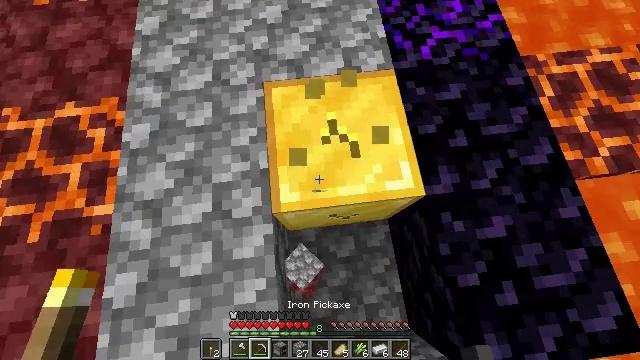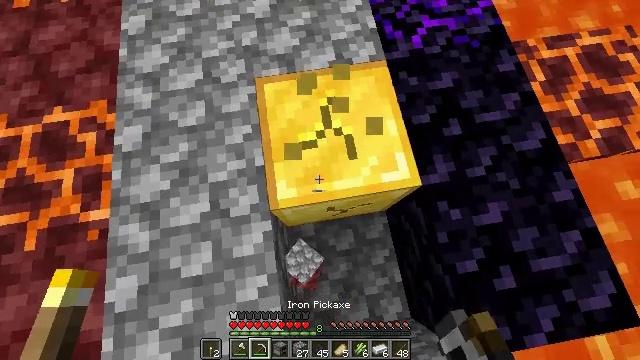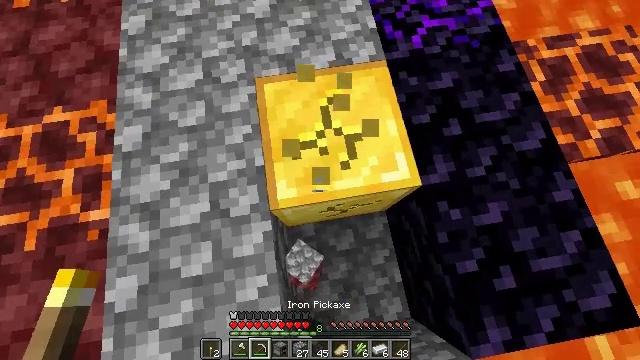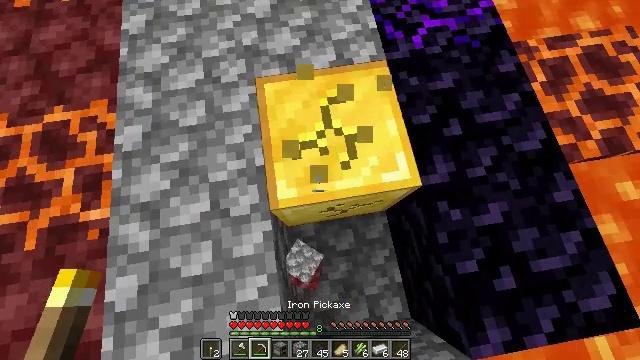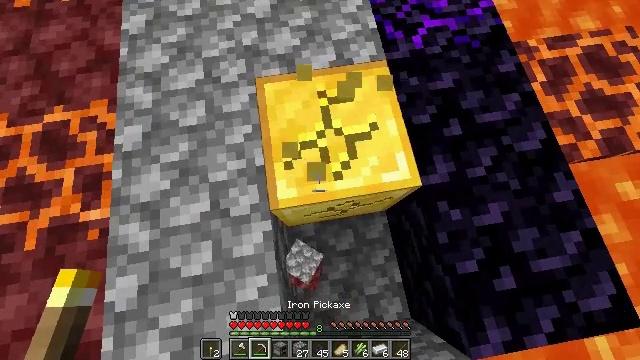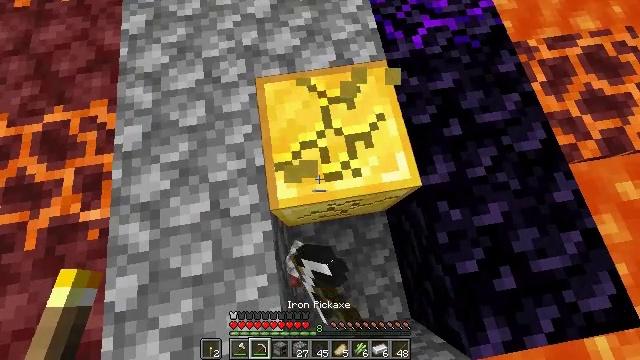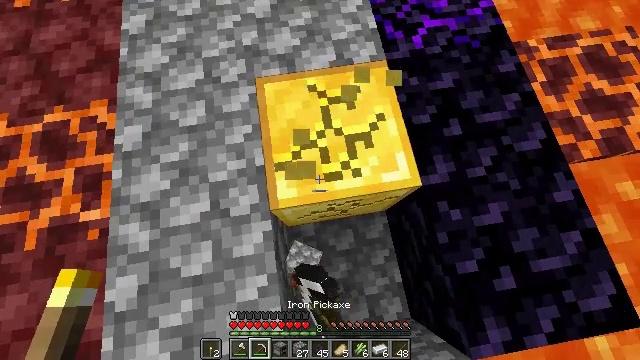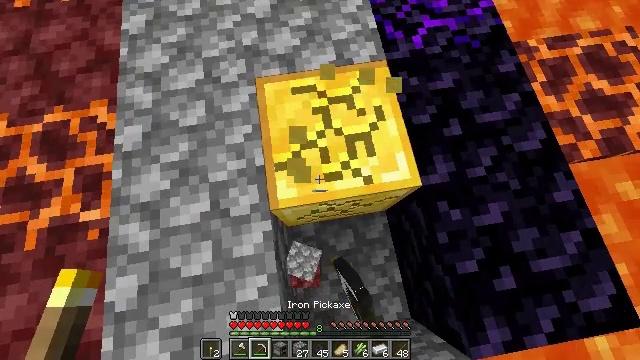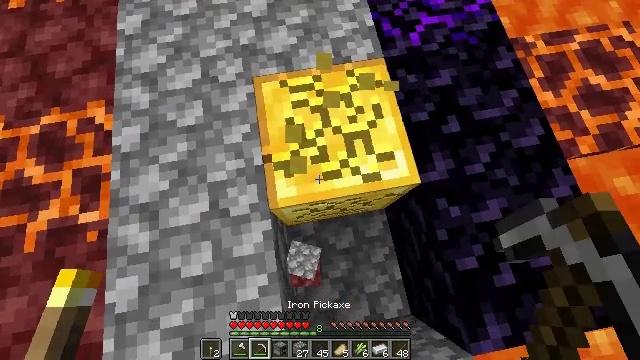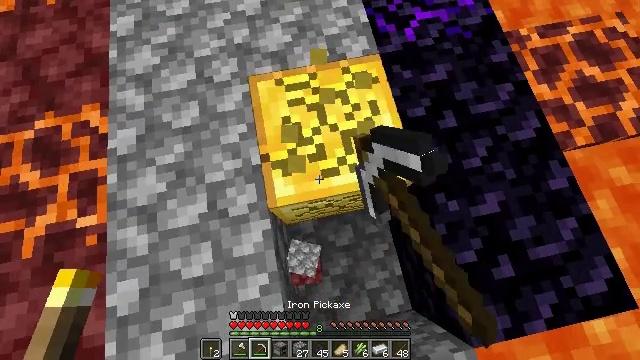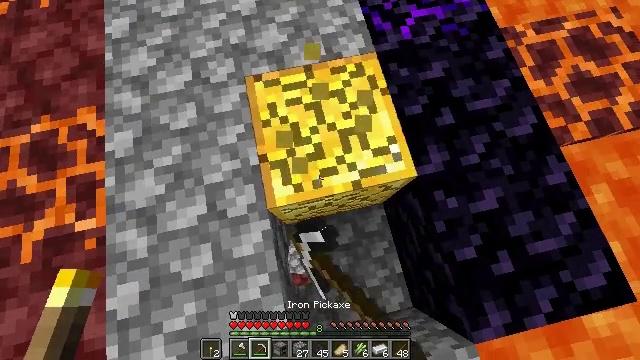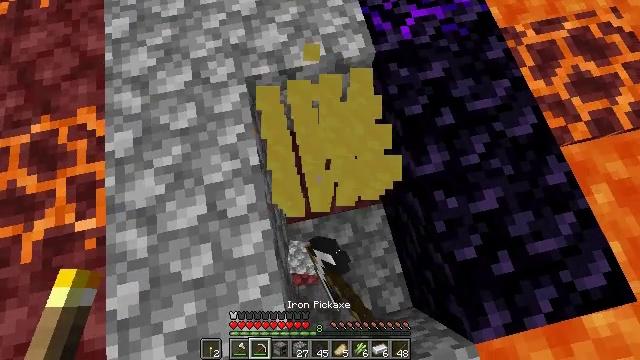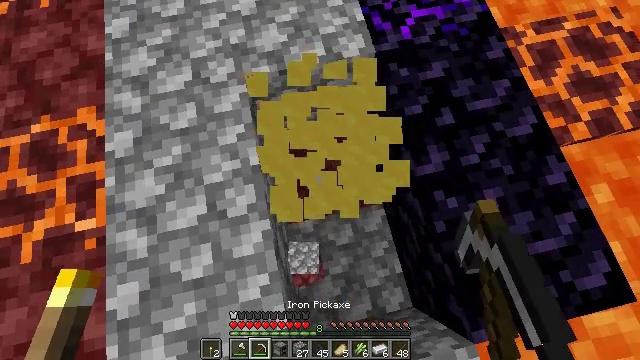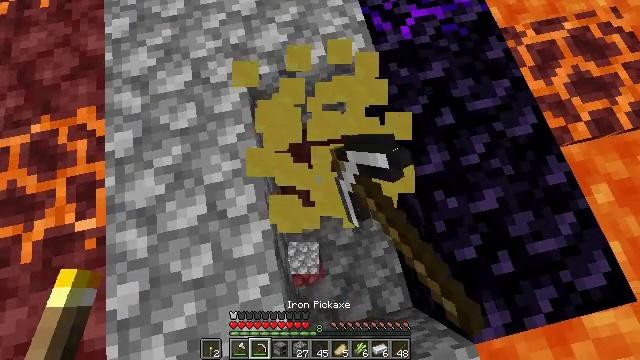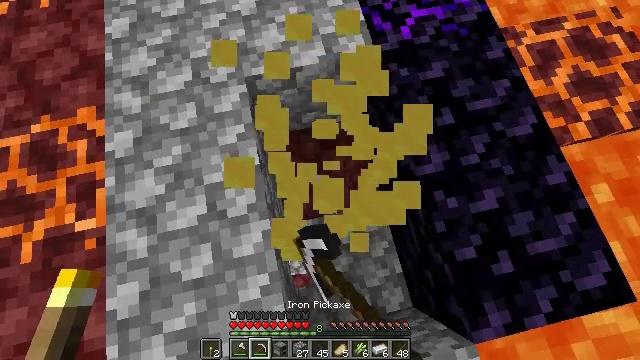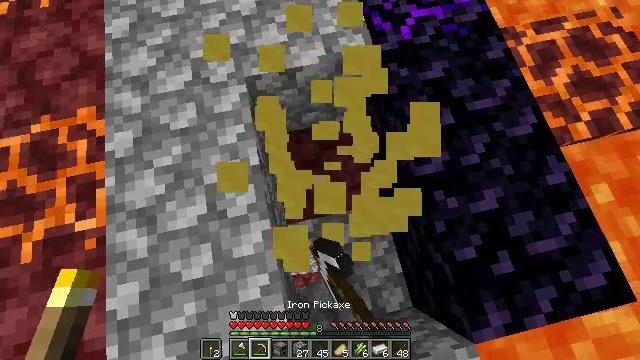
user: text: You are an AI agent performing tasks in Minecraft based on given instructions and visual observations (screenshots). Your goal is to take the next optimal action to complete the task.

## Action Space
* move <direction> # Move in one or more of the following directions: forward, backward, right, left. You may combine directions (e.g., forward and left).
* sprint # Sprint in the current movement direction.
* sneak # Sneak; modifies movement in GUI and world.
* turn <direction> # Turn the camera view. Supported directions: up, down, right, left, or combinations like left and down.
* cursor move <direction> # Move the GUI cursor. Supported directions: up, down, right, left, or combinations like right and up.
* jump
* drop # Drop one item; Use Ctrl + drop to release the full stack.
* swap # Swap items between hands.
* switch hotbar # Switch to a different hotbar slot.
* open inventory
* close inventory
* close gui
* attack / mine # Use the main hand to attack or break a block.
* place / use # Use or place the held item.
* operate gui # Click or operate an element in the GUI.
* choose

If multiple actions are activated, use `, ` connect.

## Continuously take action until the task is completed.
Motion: motion action
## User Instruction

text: Retrieve the valuable gold block.
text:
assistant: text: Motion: turn right and down, attack / mine
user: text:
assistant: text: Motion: attack / mine
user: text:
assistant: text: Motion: attack / mine
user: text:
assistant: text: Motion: attack / mine
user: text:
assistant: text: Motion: attack / mine
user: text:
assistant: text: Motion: attack / mine
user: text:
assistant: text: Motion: attack / mine
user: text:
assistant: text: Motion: attack / mine
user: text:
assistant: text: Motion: turn right, attack / mine
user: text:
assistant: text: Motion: turn right, attack / mine
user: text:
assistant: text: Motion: attack / mine
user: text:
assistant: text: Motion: attack / mine
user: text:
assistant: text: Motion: attack / mine
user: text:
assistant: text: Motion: attack / mine
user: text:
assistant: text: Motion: attack / mine
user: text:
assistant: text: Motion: attack / mine